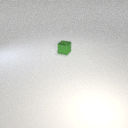
small green metal cube